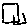
Label: square